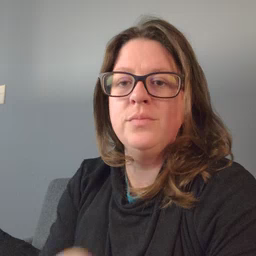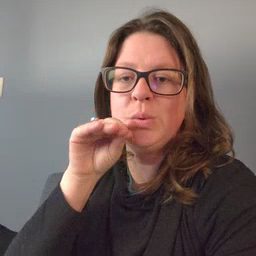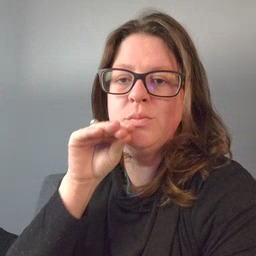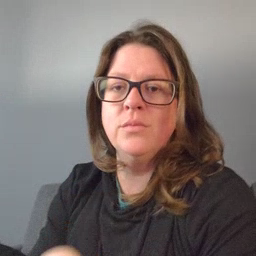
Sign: goose